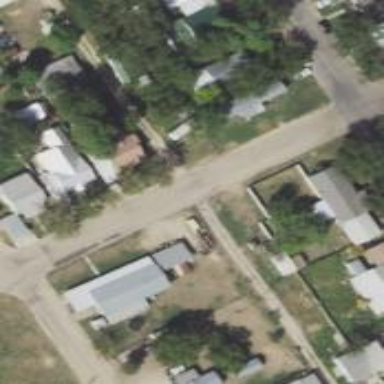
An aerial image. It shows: Alleyway designated as service road.